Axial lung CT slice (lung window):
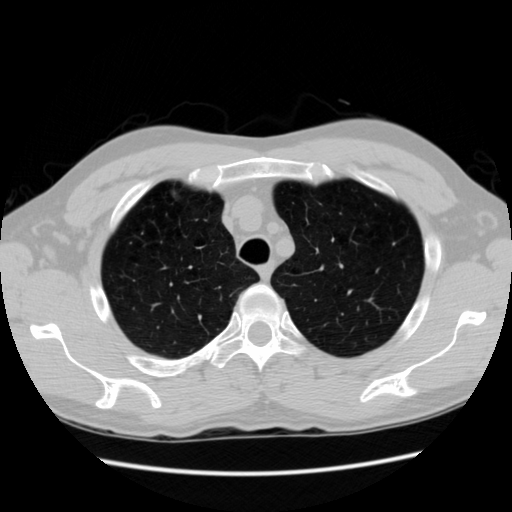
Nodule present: no